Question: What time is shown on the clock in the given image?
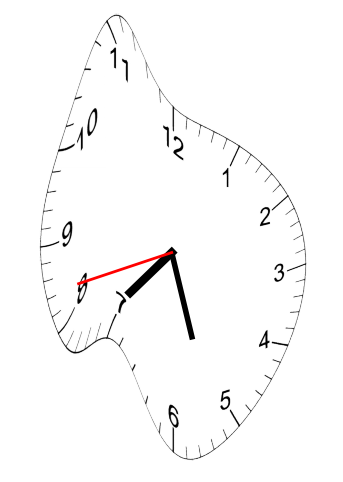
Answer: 07:26:42